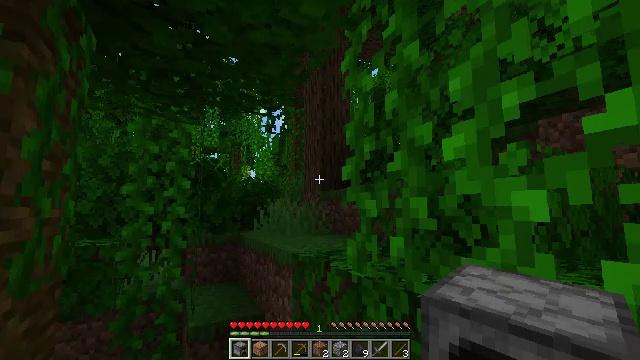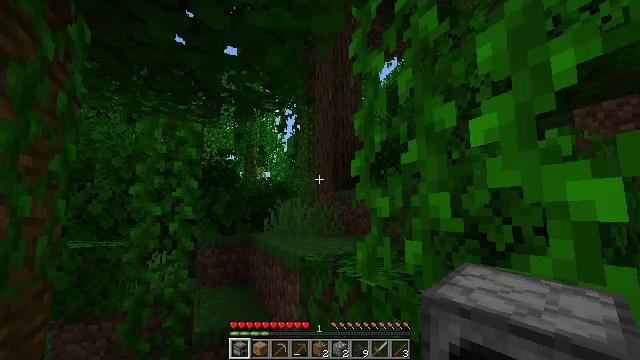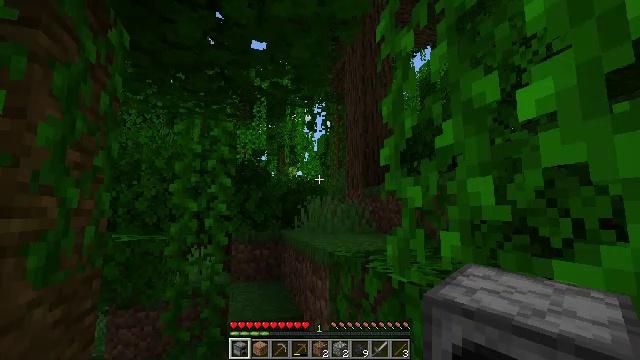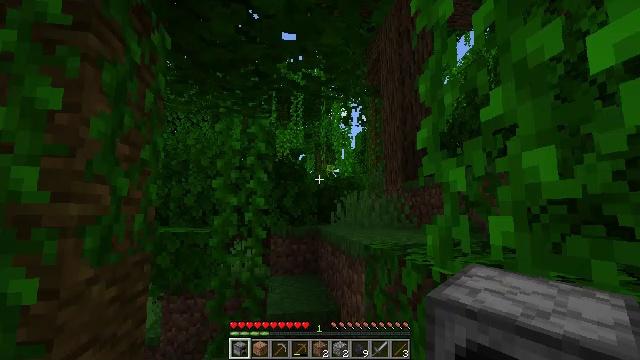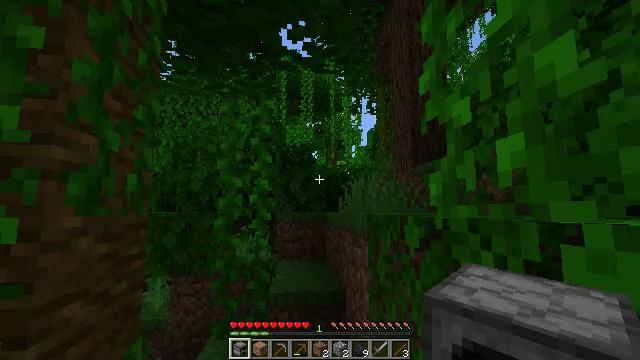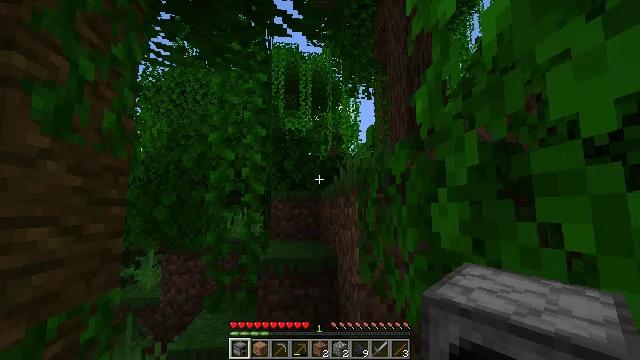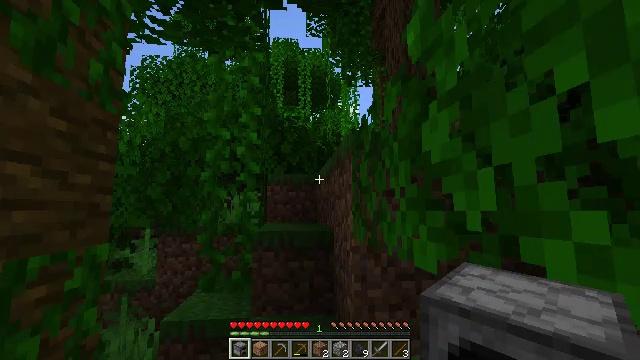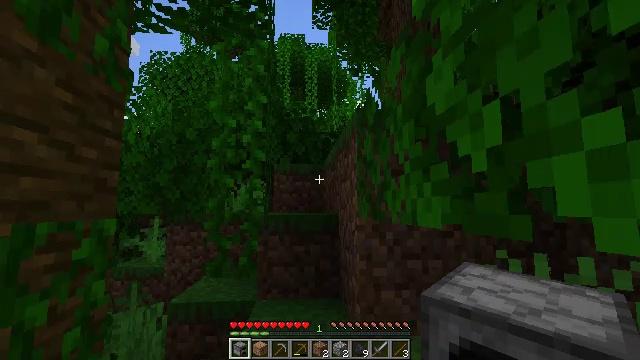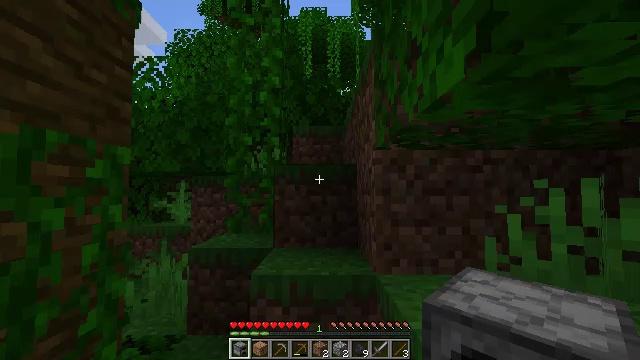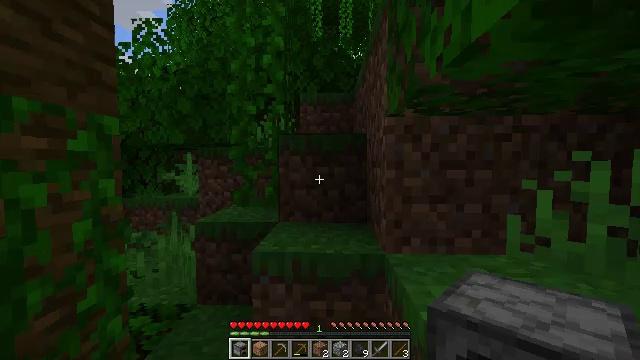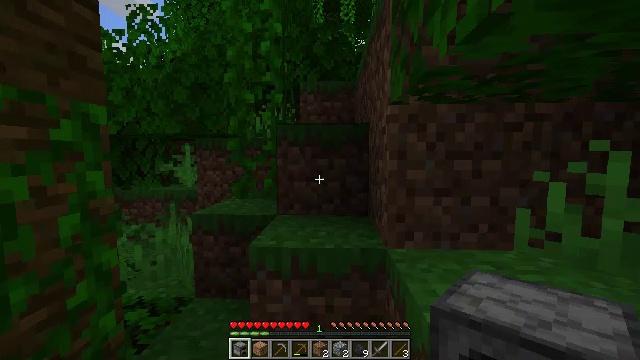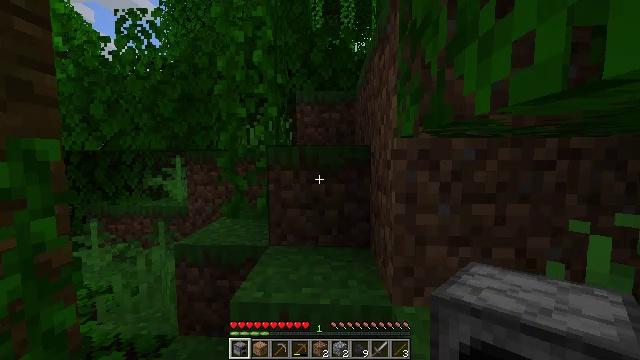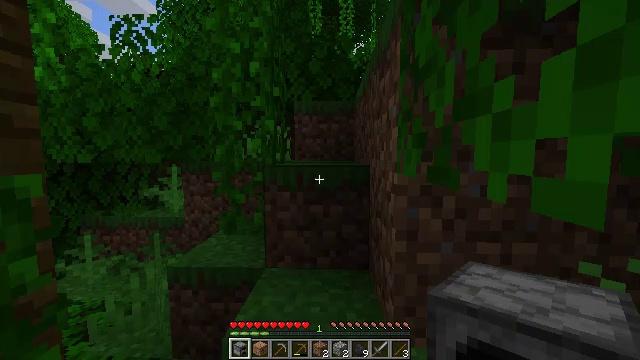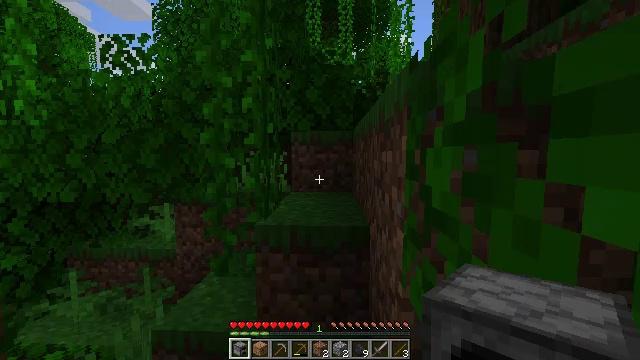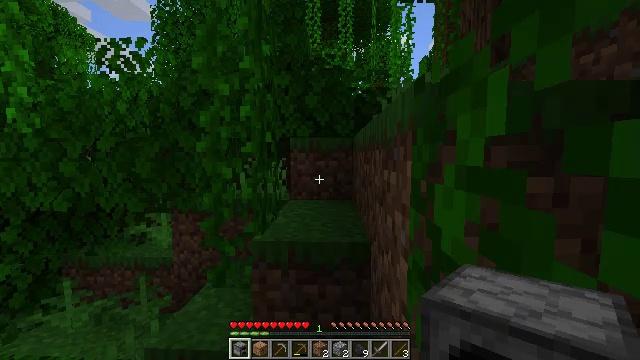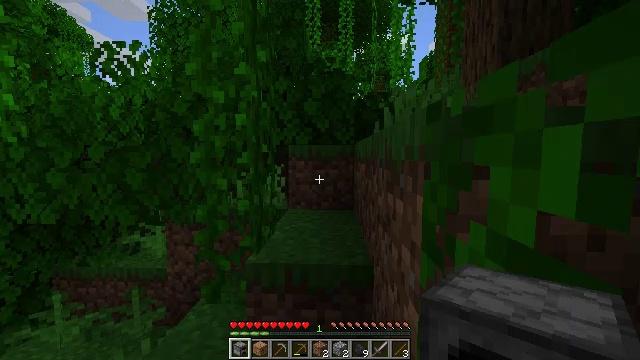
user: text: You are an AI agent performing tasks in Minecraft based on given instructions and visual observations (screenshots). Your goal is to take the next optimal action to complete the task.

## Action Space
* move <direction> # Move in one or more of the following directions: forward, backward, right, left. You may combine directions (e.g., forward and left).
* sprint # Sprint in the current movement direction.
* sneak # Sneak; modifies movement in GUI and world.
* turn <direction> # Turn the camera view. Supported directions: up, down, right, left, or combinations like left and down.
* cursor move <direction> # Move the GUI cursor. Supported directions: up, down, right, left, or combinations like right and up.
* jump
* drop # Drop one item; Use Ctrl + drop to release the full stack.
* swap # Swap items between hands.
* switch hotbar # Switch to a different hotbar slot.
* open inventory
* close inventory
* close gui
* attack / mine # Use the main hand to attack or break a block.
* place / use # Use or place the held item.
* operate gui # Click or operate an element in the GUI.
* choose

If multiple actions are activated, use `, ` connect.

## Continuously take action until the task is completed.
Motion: motion action
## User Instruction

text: Mine bamboo with your hand.
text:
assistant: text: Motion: turn left
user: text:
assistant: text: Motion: turn left
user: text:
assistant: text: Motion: turn left
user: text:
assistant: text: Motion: turn left
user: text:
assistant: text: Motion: no_op
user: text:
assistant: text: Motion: move forward
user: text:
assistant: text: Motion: move forward, turn left
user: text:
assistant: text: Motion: move forward, turn left and down
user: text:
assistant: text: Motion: move forward, turn left and down
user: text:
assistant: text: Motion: move forward, turn down
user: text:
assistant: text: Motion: move forward, jump
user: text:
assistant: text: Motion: move forward, jump
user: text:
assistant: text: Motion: move forward, jump
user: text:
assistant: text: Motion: move forward, jump
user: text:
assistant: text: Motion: move forward, jump
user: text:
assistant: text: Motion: move forward, jump
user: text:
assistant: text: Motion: move forward, jump
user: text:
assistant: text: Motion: move forward, jump
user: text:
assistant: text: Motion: move forward, jump
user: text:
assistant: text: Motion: move forward, jump
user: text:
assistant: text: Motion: move forward, jump
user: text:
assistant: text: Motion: move forward, jump
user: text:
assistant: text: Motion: move forward, jump
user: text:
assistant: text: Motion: move forward, turn right and up, jump
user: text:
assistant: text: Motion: move forward, turn right and up, jump
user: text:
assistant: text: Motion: move forward, turn right, jump
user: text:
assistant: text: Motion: move forward, turn right, jump
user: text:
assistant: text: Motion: move forward, jump
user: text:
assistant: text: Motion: move forward, jump
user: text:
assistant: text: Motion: move forward, turn down, jump